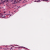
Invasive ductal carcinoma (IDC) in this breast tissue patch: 0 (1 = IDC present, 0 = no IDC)